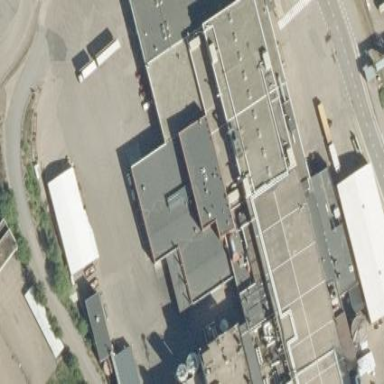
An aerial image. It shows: Industrial building.